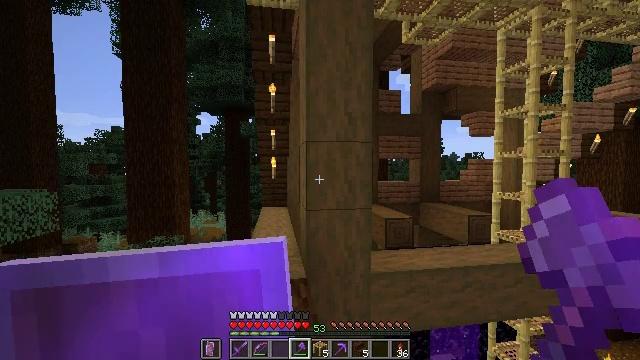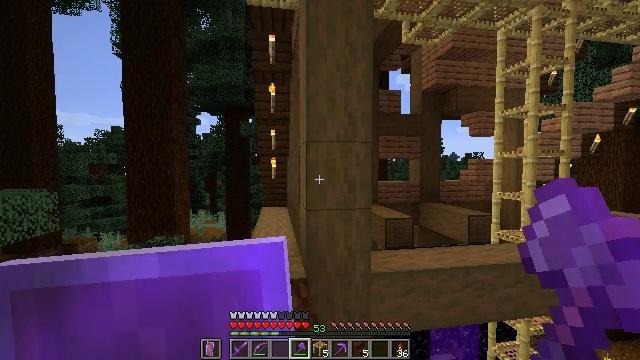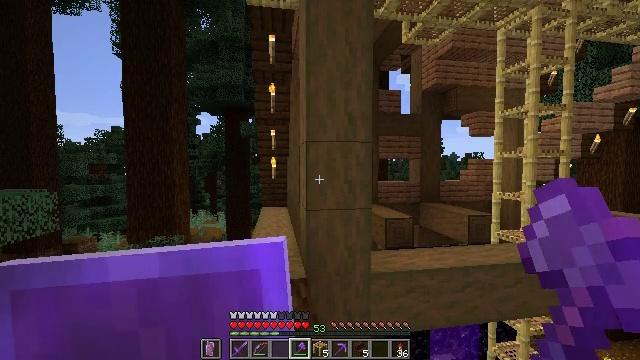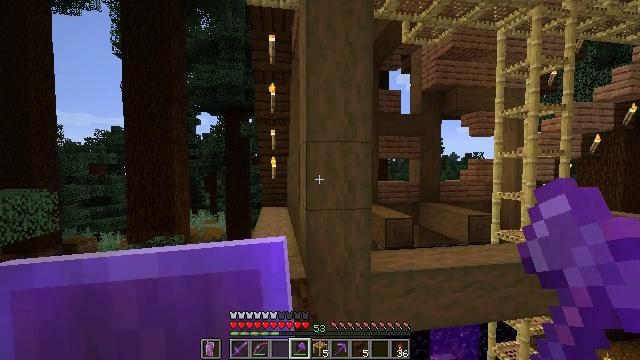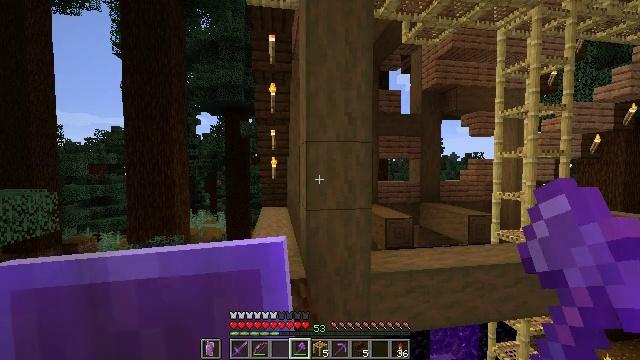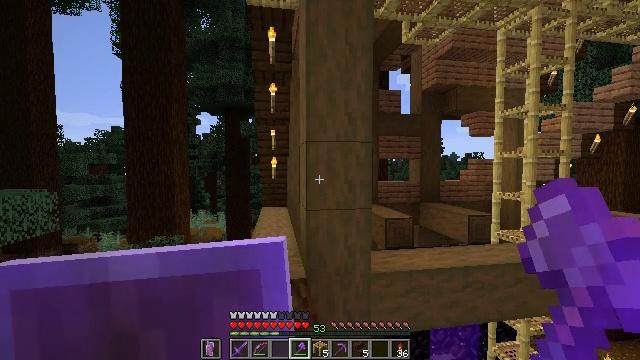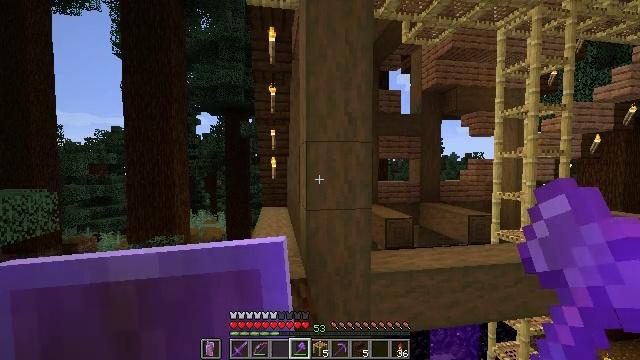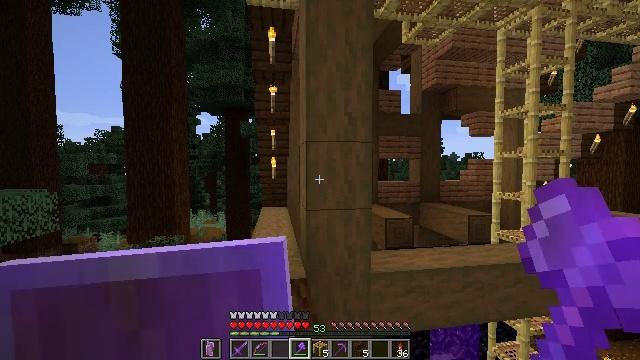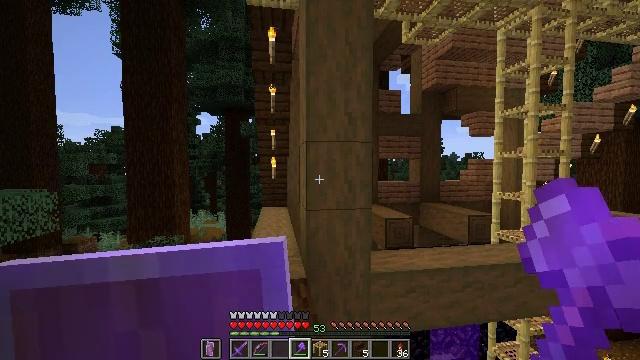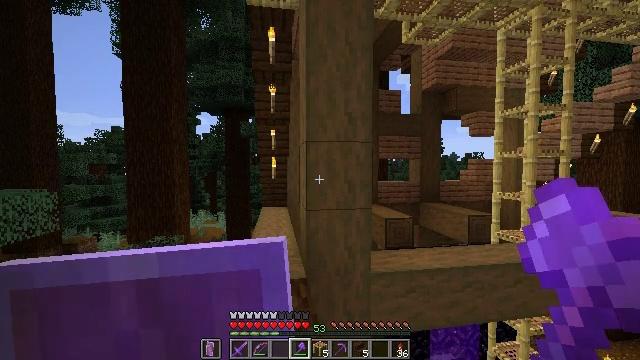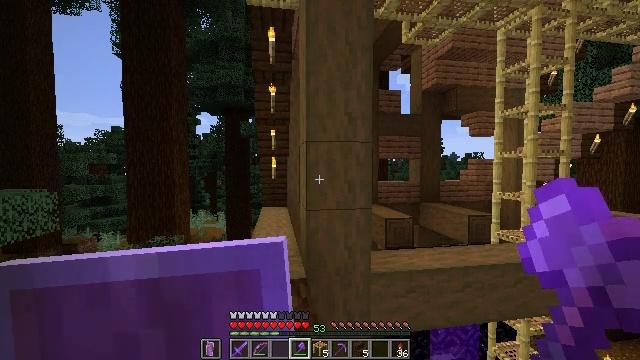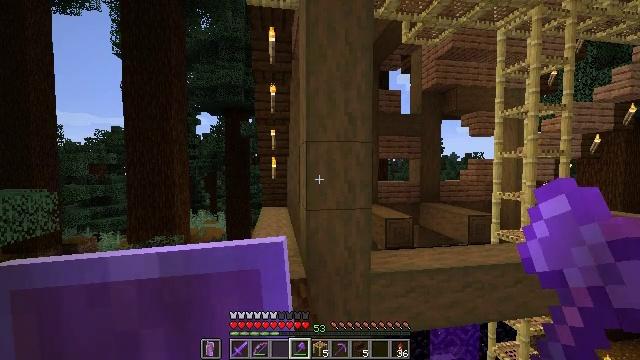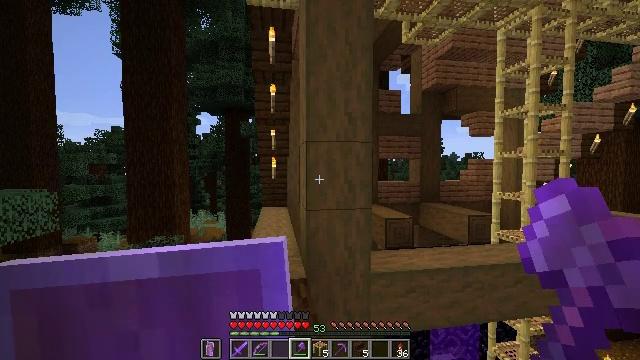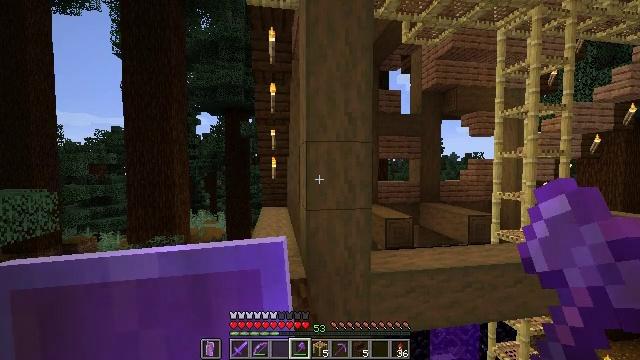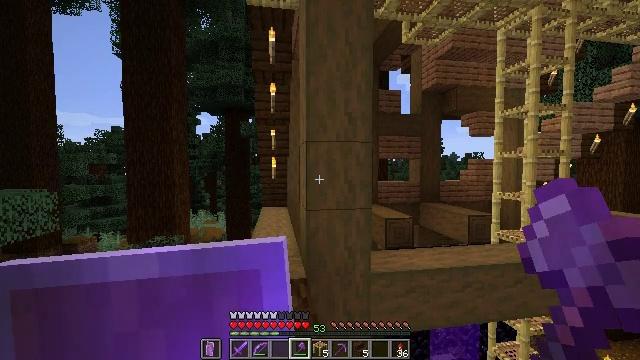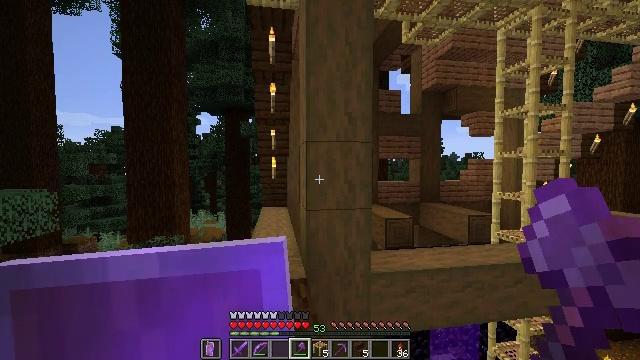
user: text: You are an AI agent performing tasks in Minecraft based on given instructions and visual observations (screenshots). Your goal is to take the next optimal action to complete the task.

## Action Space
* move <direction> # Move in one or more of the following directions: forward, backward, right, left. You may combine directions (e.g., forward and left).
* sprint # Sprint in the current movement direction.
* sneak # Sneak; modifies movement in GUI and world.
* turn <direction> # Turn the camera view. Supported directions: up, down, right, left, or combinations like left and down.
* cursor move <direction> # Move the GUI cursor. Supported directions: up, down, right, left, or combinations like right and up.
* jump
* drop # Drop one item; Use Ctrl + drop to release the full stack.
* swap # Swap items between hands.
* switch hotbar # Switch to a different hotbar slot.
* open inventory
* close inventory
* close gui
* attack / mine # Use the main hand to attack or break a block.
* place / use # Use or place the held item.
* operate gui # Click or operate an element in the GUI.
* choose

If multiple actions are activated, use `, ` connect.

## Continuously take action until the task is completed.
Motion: motion action
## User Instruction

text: Break the dark oak slab.
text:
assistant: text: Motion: no_op
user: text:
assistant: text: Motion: no_op
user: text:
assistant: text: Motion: no_op
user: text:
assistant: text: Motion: no_op
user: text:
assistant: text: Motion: no_op
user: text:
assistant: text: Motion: no_op
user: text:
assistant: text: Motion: no_op
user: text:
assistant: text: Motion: no_op
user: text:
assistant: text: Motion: no_op
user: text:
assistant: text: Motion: no_op
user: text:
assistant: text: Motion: no_op
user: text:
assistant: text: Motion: no_op
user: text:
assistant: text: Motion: no_op
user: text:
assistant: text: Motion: no_op
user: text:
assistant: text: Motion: no_op
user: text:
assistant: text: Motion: no_op
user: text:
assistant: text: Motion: no_op
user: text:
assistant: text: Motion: no_op
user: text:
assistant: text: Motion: no_op
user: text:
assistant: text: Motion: no_op
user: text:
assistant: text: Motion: no_op
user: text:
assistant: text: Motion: no_op
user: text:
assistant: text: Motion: no_op
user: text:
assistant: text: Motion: no_op
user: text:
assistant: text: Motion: no_op
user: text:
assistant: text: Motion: no_op
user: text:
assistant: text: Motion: no_op
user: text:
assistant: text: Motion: no_op
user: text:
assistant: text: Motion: no_op
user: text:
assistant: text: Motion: no_op